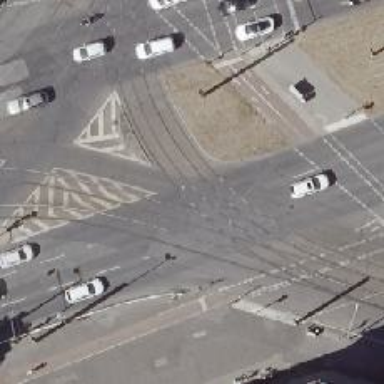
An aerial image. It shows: Tram level crossing on the railway.